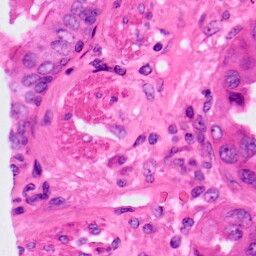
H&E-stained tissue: Lung